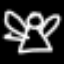
Label: angel